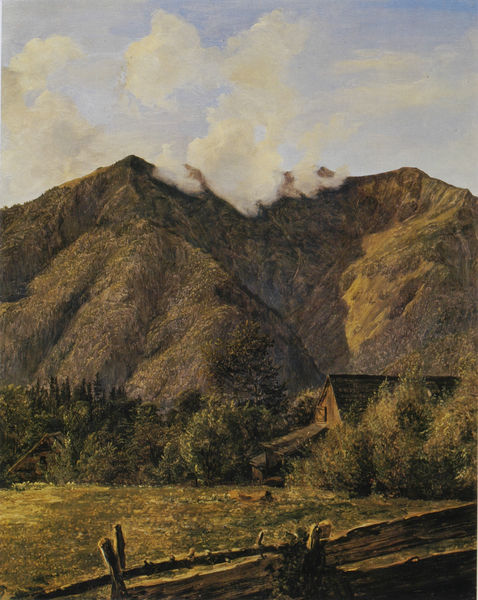
Titel: Der Zimitzberg bei dem Dorfe Ahorn
Künstler: Ferdinand Georg Waldmüller
Standort: Köln
Institution: Wallraf-Richartz-Museum
Schlagwörter: baum, berg, blau, felsen, gemälde, gestein, himmel, schatten, vogel, weiß, wolken, bäume, grün, impressionismus, landschaft, ocker, ausschnitt, blumen, braun, fenster, grau, hintergrund, holz, licht, schwarz, vordergrund, dach, gras, haus, rot, wiese, wolke, zaun, beige, malerei, stein, öl, dämmerung, einsamkeit, feld, horizont, häuser, hügel, natur, pfähle, strauch, weide, wind, busch, büsche, einsam, gatter, hütte, rauch, sonne, sträucher, corot, realismus, tal, wald, stillleben, sommer, abhang, berge, fels, gebirge, gipfel, gletscher, kamm, dunst, hecke, nebel, sonnenuntergang, tag, wise, kuh, landschaftsmalerei, alm, berglandschaft, schlucht, steil, bauernhof, hütten, idylle, amerika, holzzaun, romantik, tannen, untergang, blue, oil, green, painting, detail, geländer, bretter, still, hoch, impression, versteckt, scheune, vulkan, alpen, bergspitze, berggipfel, bergkamm, leinwand, fichte, leben, blauer himmel, cloud, clouds, sky, tonig, laubbäume, hill, hills, house, landscape, mountain, mountains, bauernhaus, trees, gehöft, kate, autumn, bergrücken, forest, grass, hänge, vordach, paysage, fall, berghütte, absperrung, bäumer, cumulus, gebrigslandschaft, grat, latte, pflöcke, schleu, stacheldraht, zau, ferme, fence, meadow, schroff, champ, cabin, shadows, aus, courbet, mist, russie, weolken, volcan, jour, idyle, kar, tiefhängend, mali, strucher, auvergne, volcanoe, acreage, canada